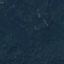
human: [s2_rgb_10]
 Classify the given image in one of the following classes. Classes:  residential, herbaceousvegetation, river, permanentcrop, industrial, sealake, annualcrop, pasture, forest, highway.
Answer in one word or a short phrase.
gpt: Forest